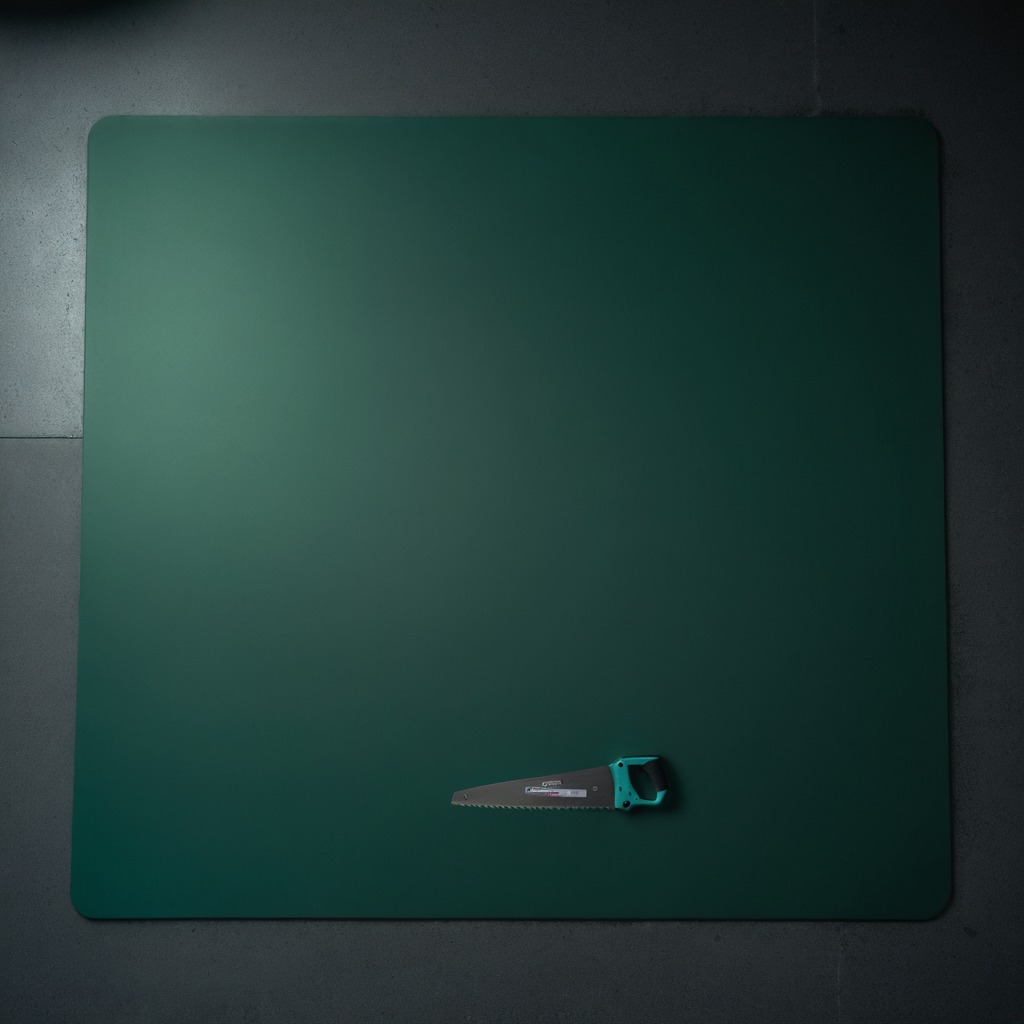
A metal saw lies on a clean granite tabletop inside a workshop at night.